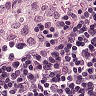
Metastatic tissue present: no